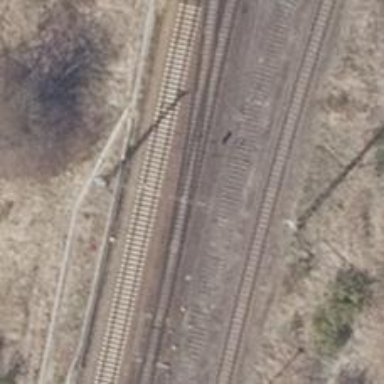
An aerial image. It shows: Railway switch.